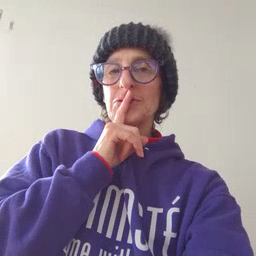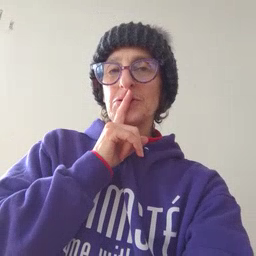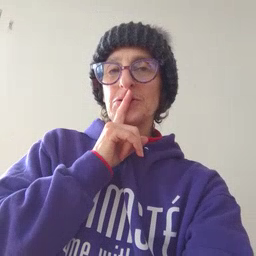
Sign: shhh